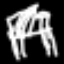
Label: chair